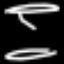
Label: hourglass